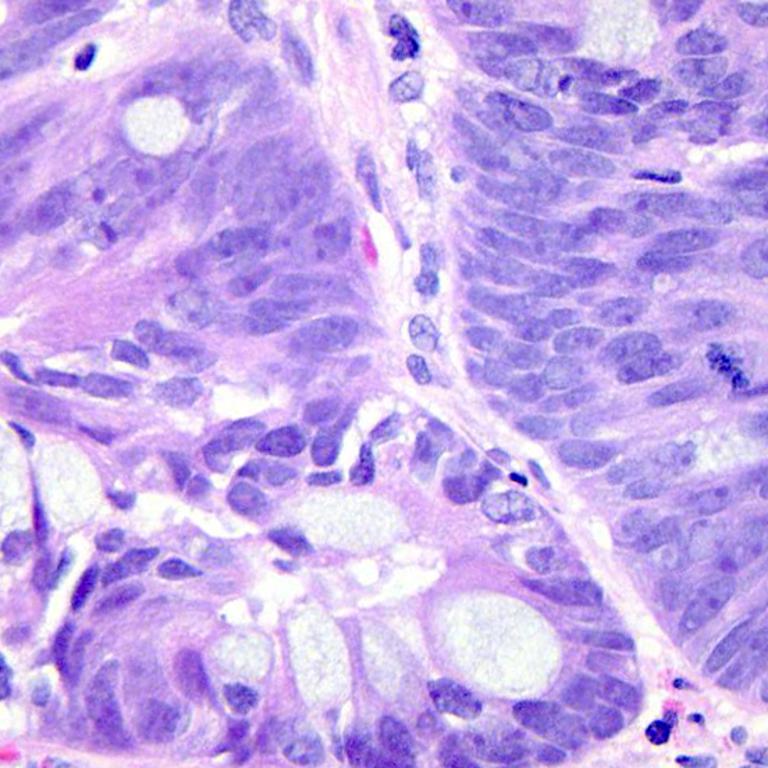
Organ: colon
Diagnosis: adenocarcinomas